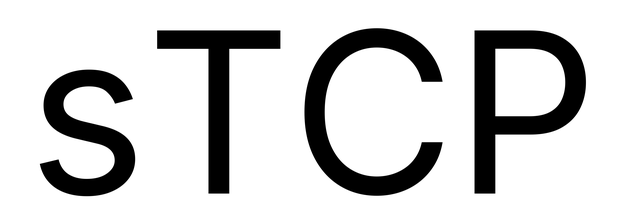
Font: Inter_Regular